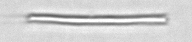
Label: fiber